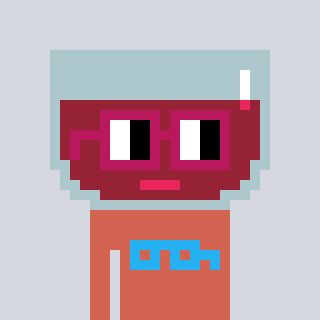
a pixel art character with square dark red glasses, a wine-shaped head and a peachy-colored body on a cool background